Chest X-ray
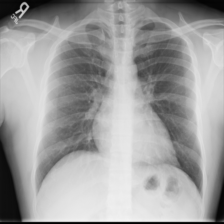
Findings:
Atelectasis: negative
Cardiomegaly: negative
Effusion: negative
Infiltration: negative
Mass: negative
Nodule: negative
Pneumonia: negative
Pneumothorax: negative
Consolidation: negative
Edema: negative
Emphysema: negative
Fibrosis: negative
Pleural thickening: negative
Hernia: negative